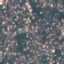
Label: Residential